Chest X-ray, PA view. Patient: 59 years old, sex F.
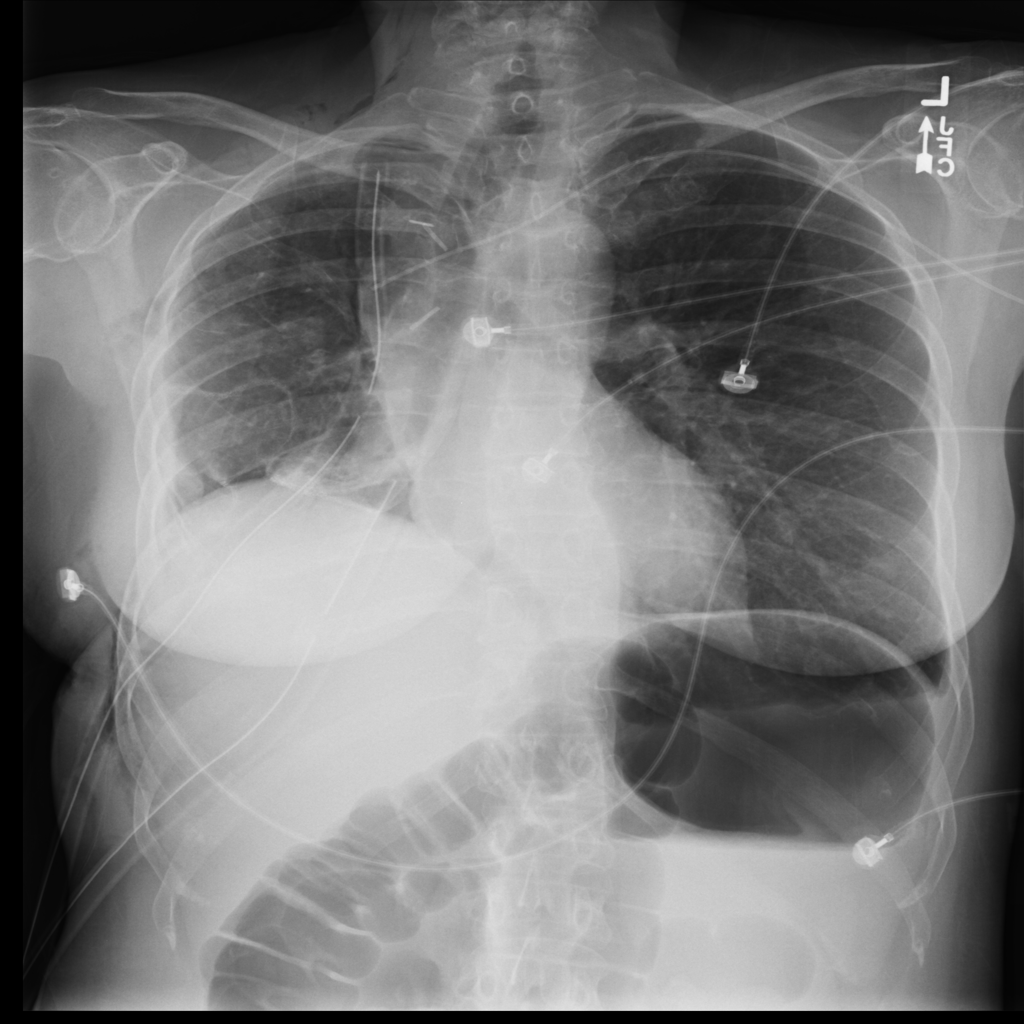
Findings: Pneumothorax